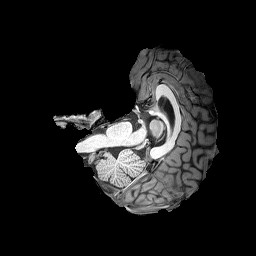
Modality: T1w
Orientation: axial
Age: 30
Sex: male
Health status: healthy